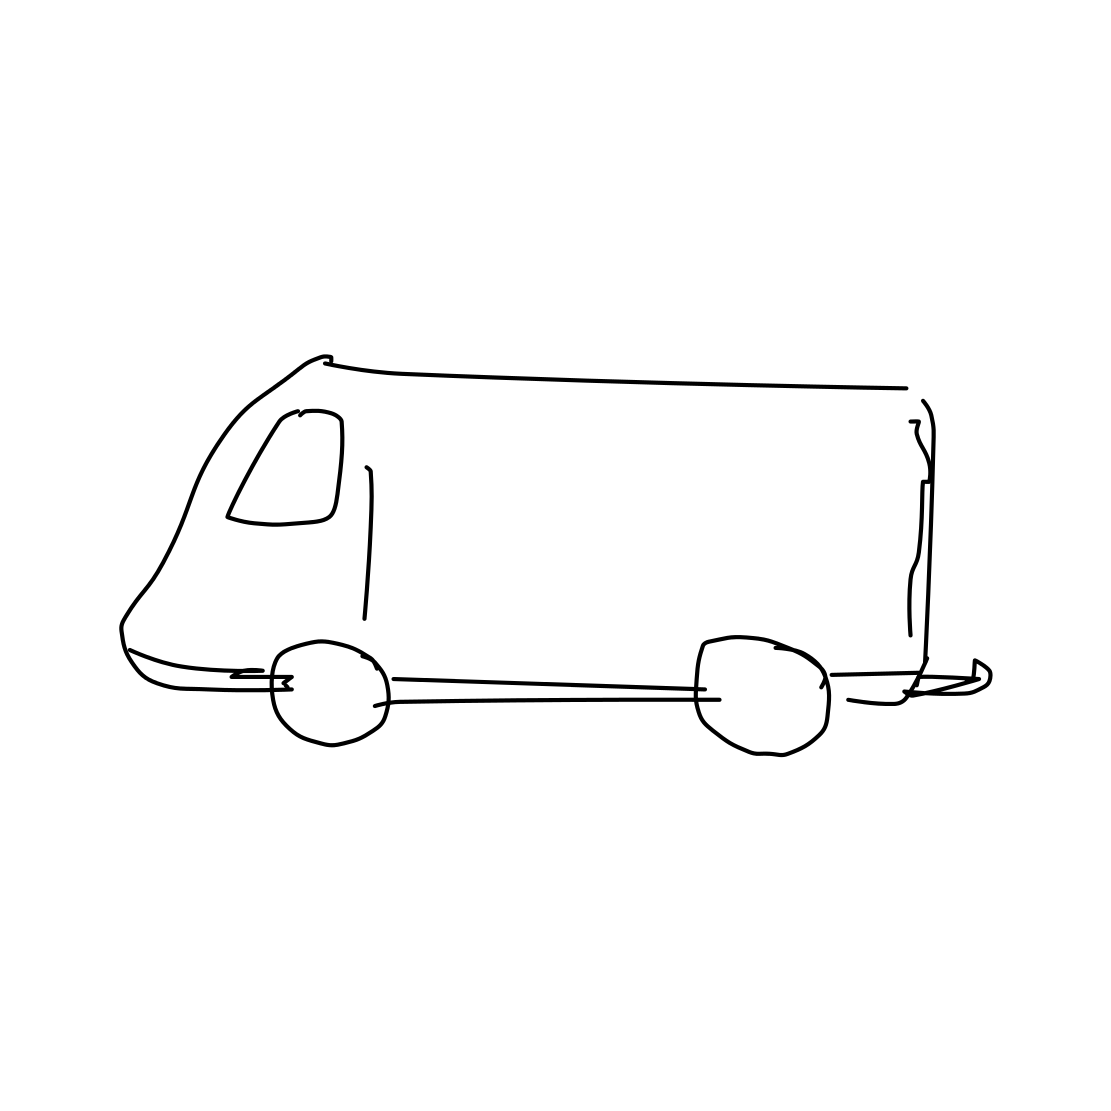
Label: van